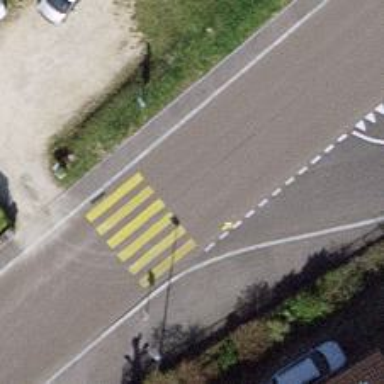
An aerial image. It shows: Zebra crossing on the road.